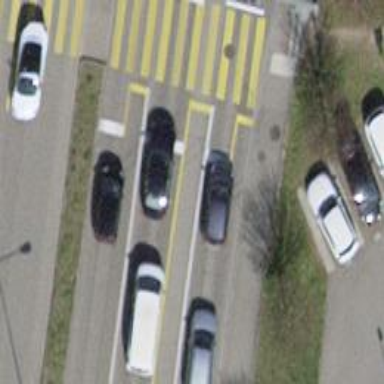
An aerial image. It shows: Road with traffic signals.